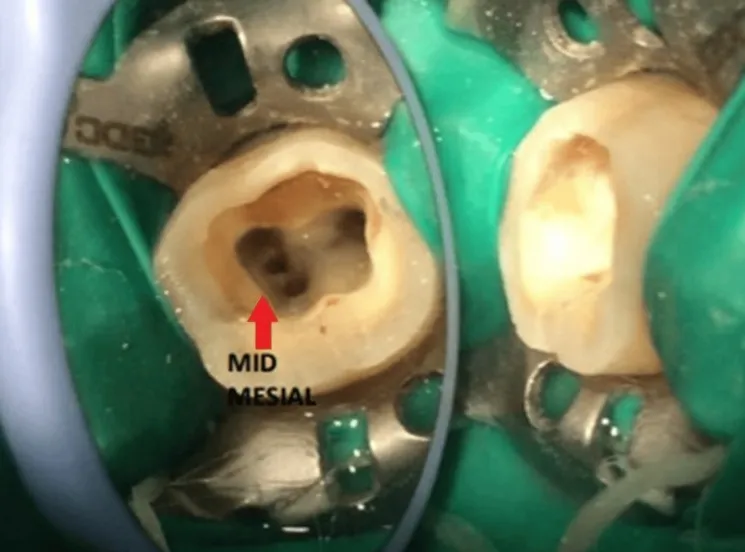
Access opening with the mandibular right first molar indicating the mid-mesial canal.
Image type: medical_photograph (oral_photograph)